Question: I am learning SwiftUI, I want to use SwiftUI preview, but when I press 'Resume' to rebuild the view, Xcode is crashing.
My os version is 10.15 beta and my Xcode version is 11.3 beta. Error is

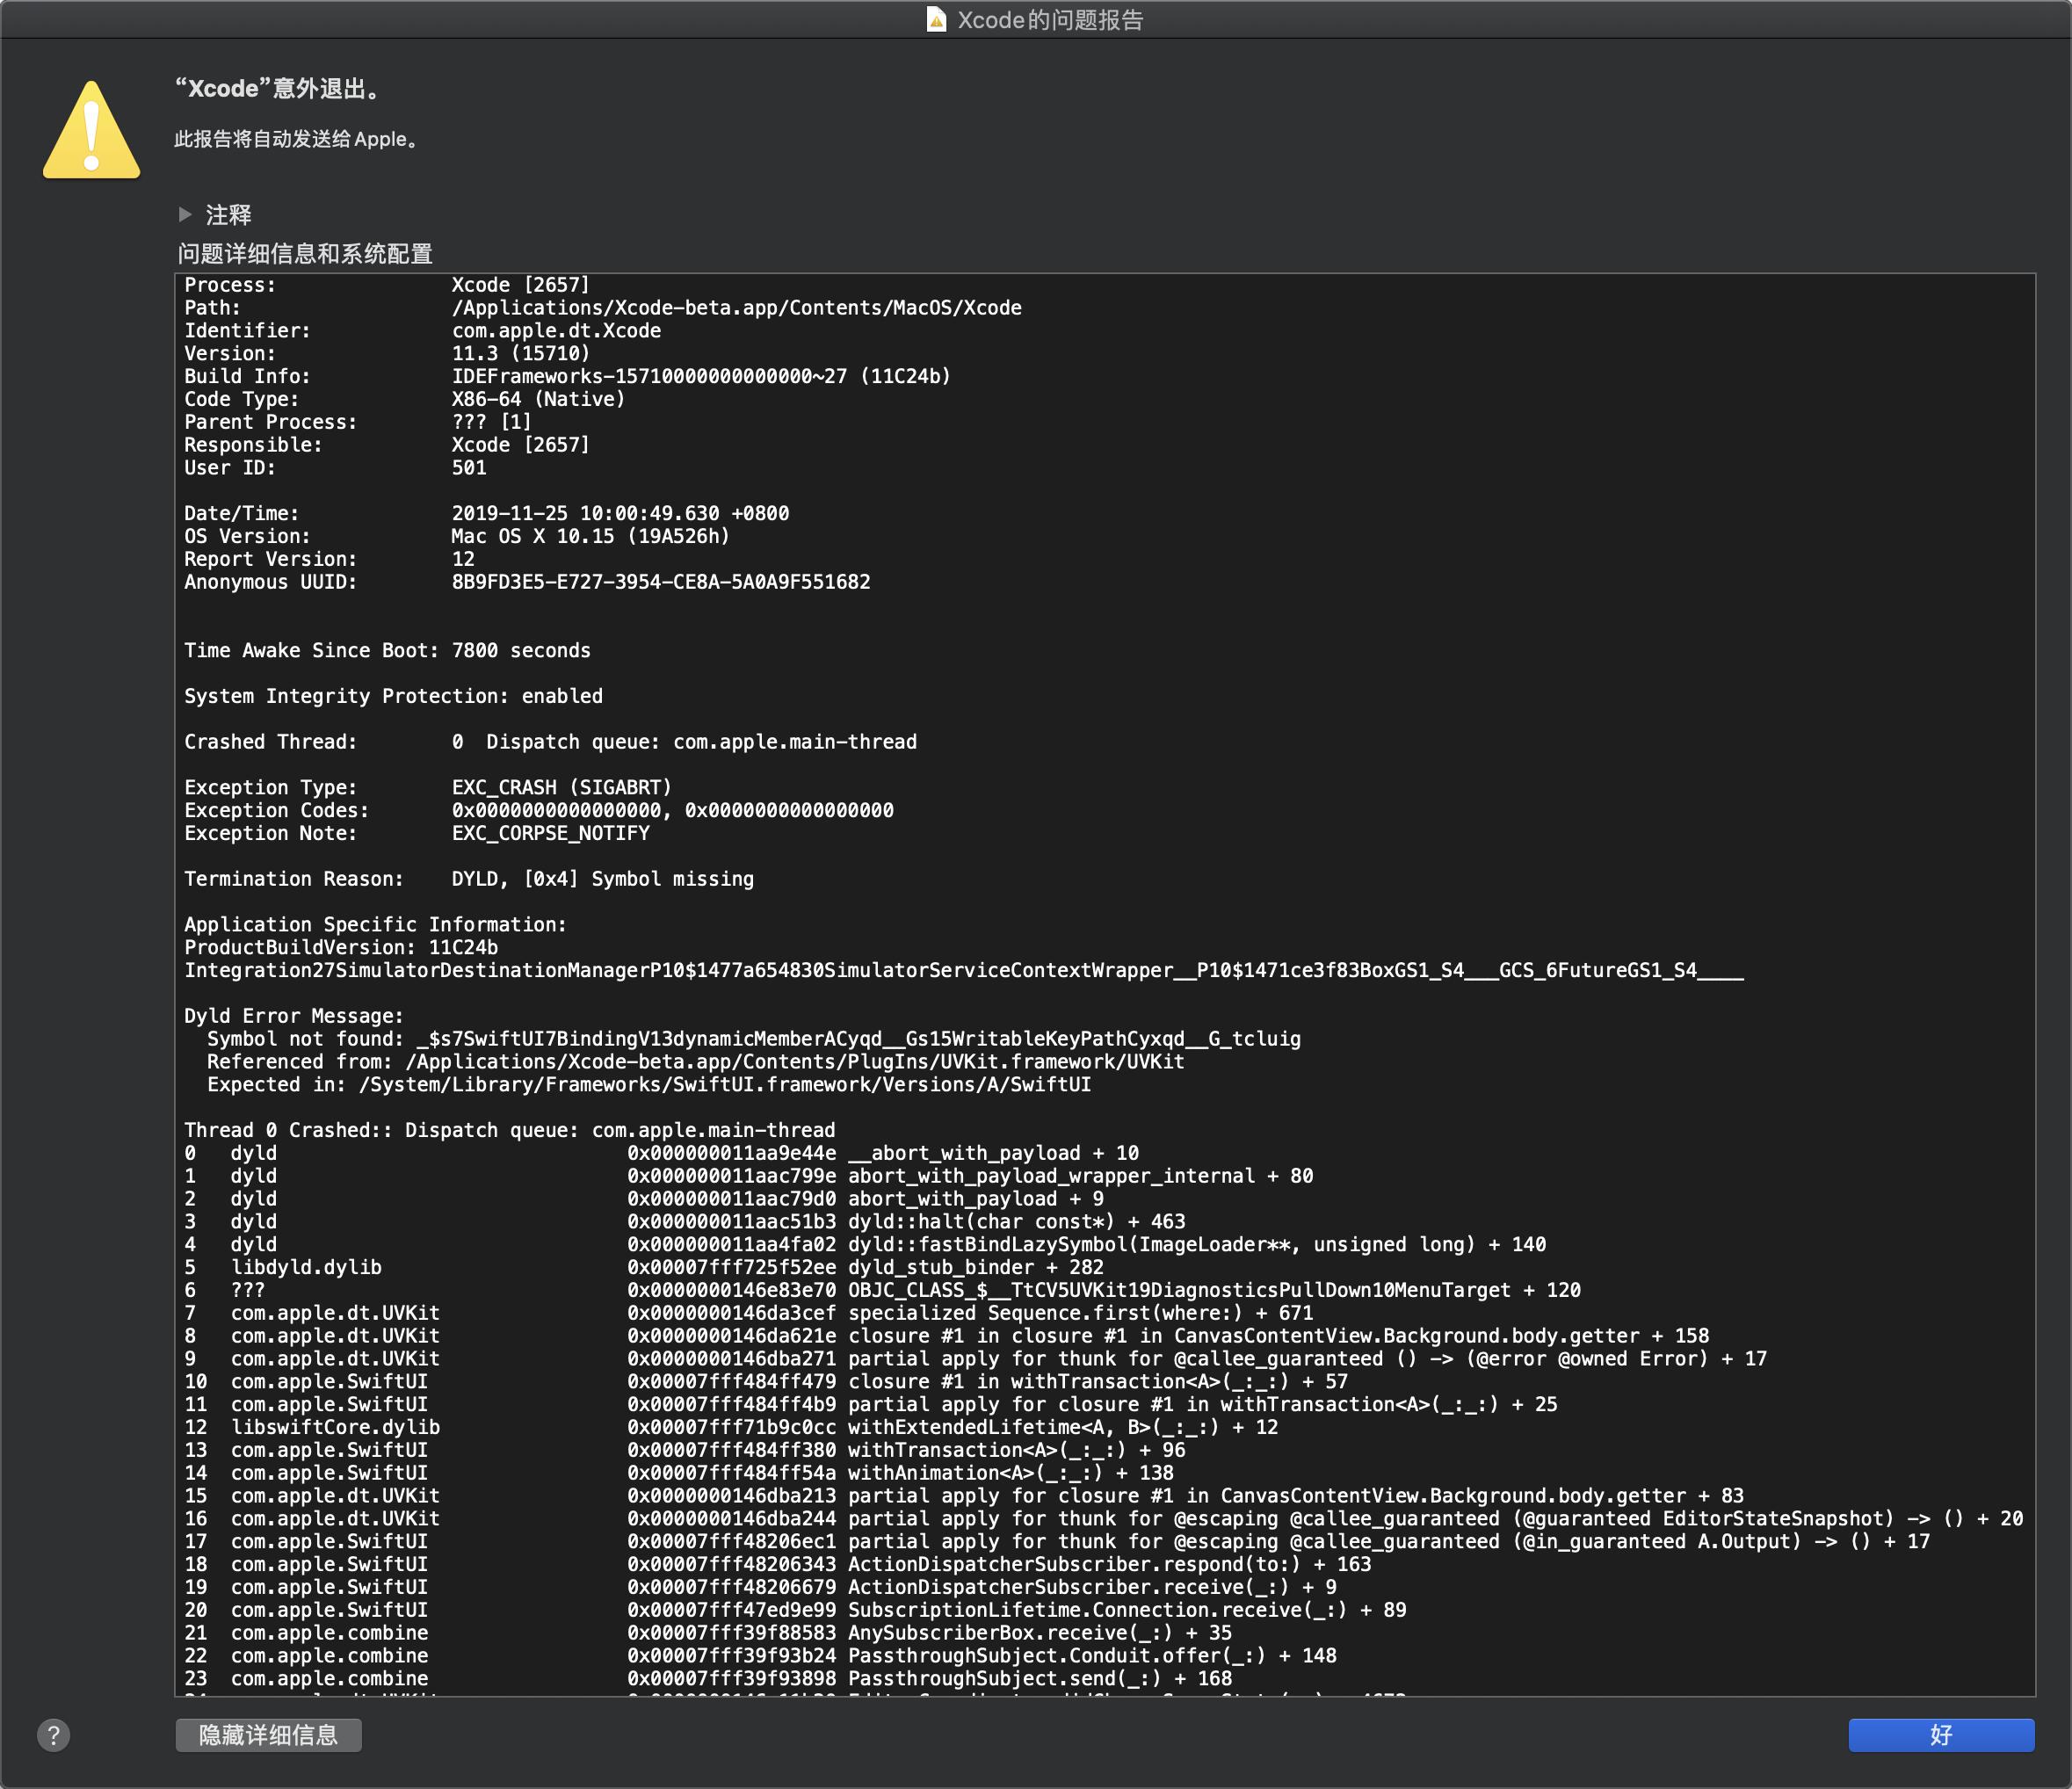
Answer: You need to update your Catalina. The current nonbeta version is macOS 10.15.1 (19B88). The current beta version is 10.15.2 beta 3 (19C46a). You are using 10.15 (19A526h), which is much too early to use with Xcode 11.3.